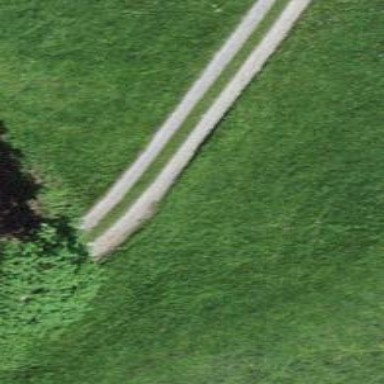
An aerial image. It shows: Track with grade 3 tracktype.